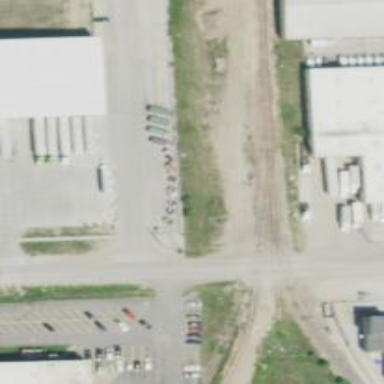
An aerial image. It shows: Abandoned railway.